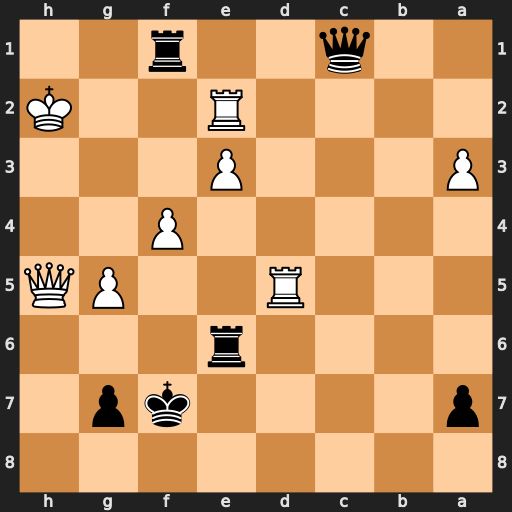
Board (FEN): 8/p4kp1/4r3/3R2PQ/5P2/P3P3/4R2K/2q2r2
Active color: b
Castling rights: -
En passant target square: -
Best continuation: Ke7 Rd7+ Kxd7 Qf7+ Kd6